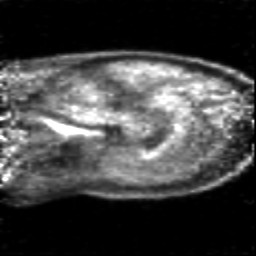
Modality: PET
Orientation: sagittal
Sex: female
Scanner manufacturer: siemens